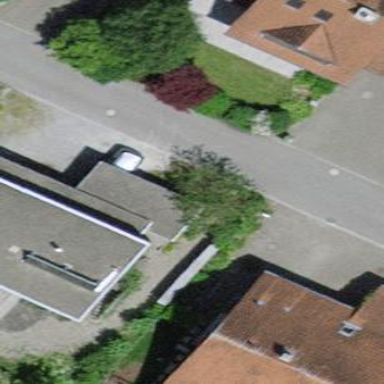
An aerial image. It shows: View of roof of building.